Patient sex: M
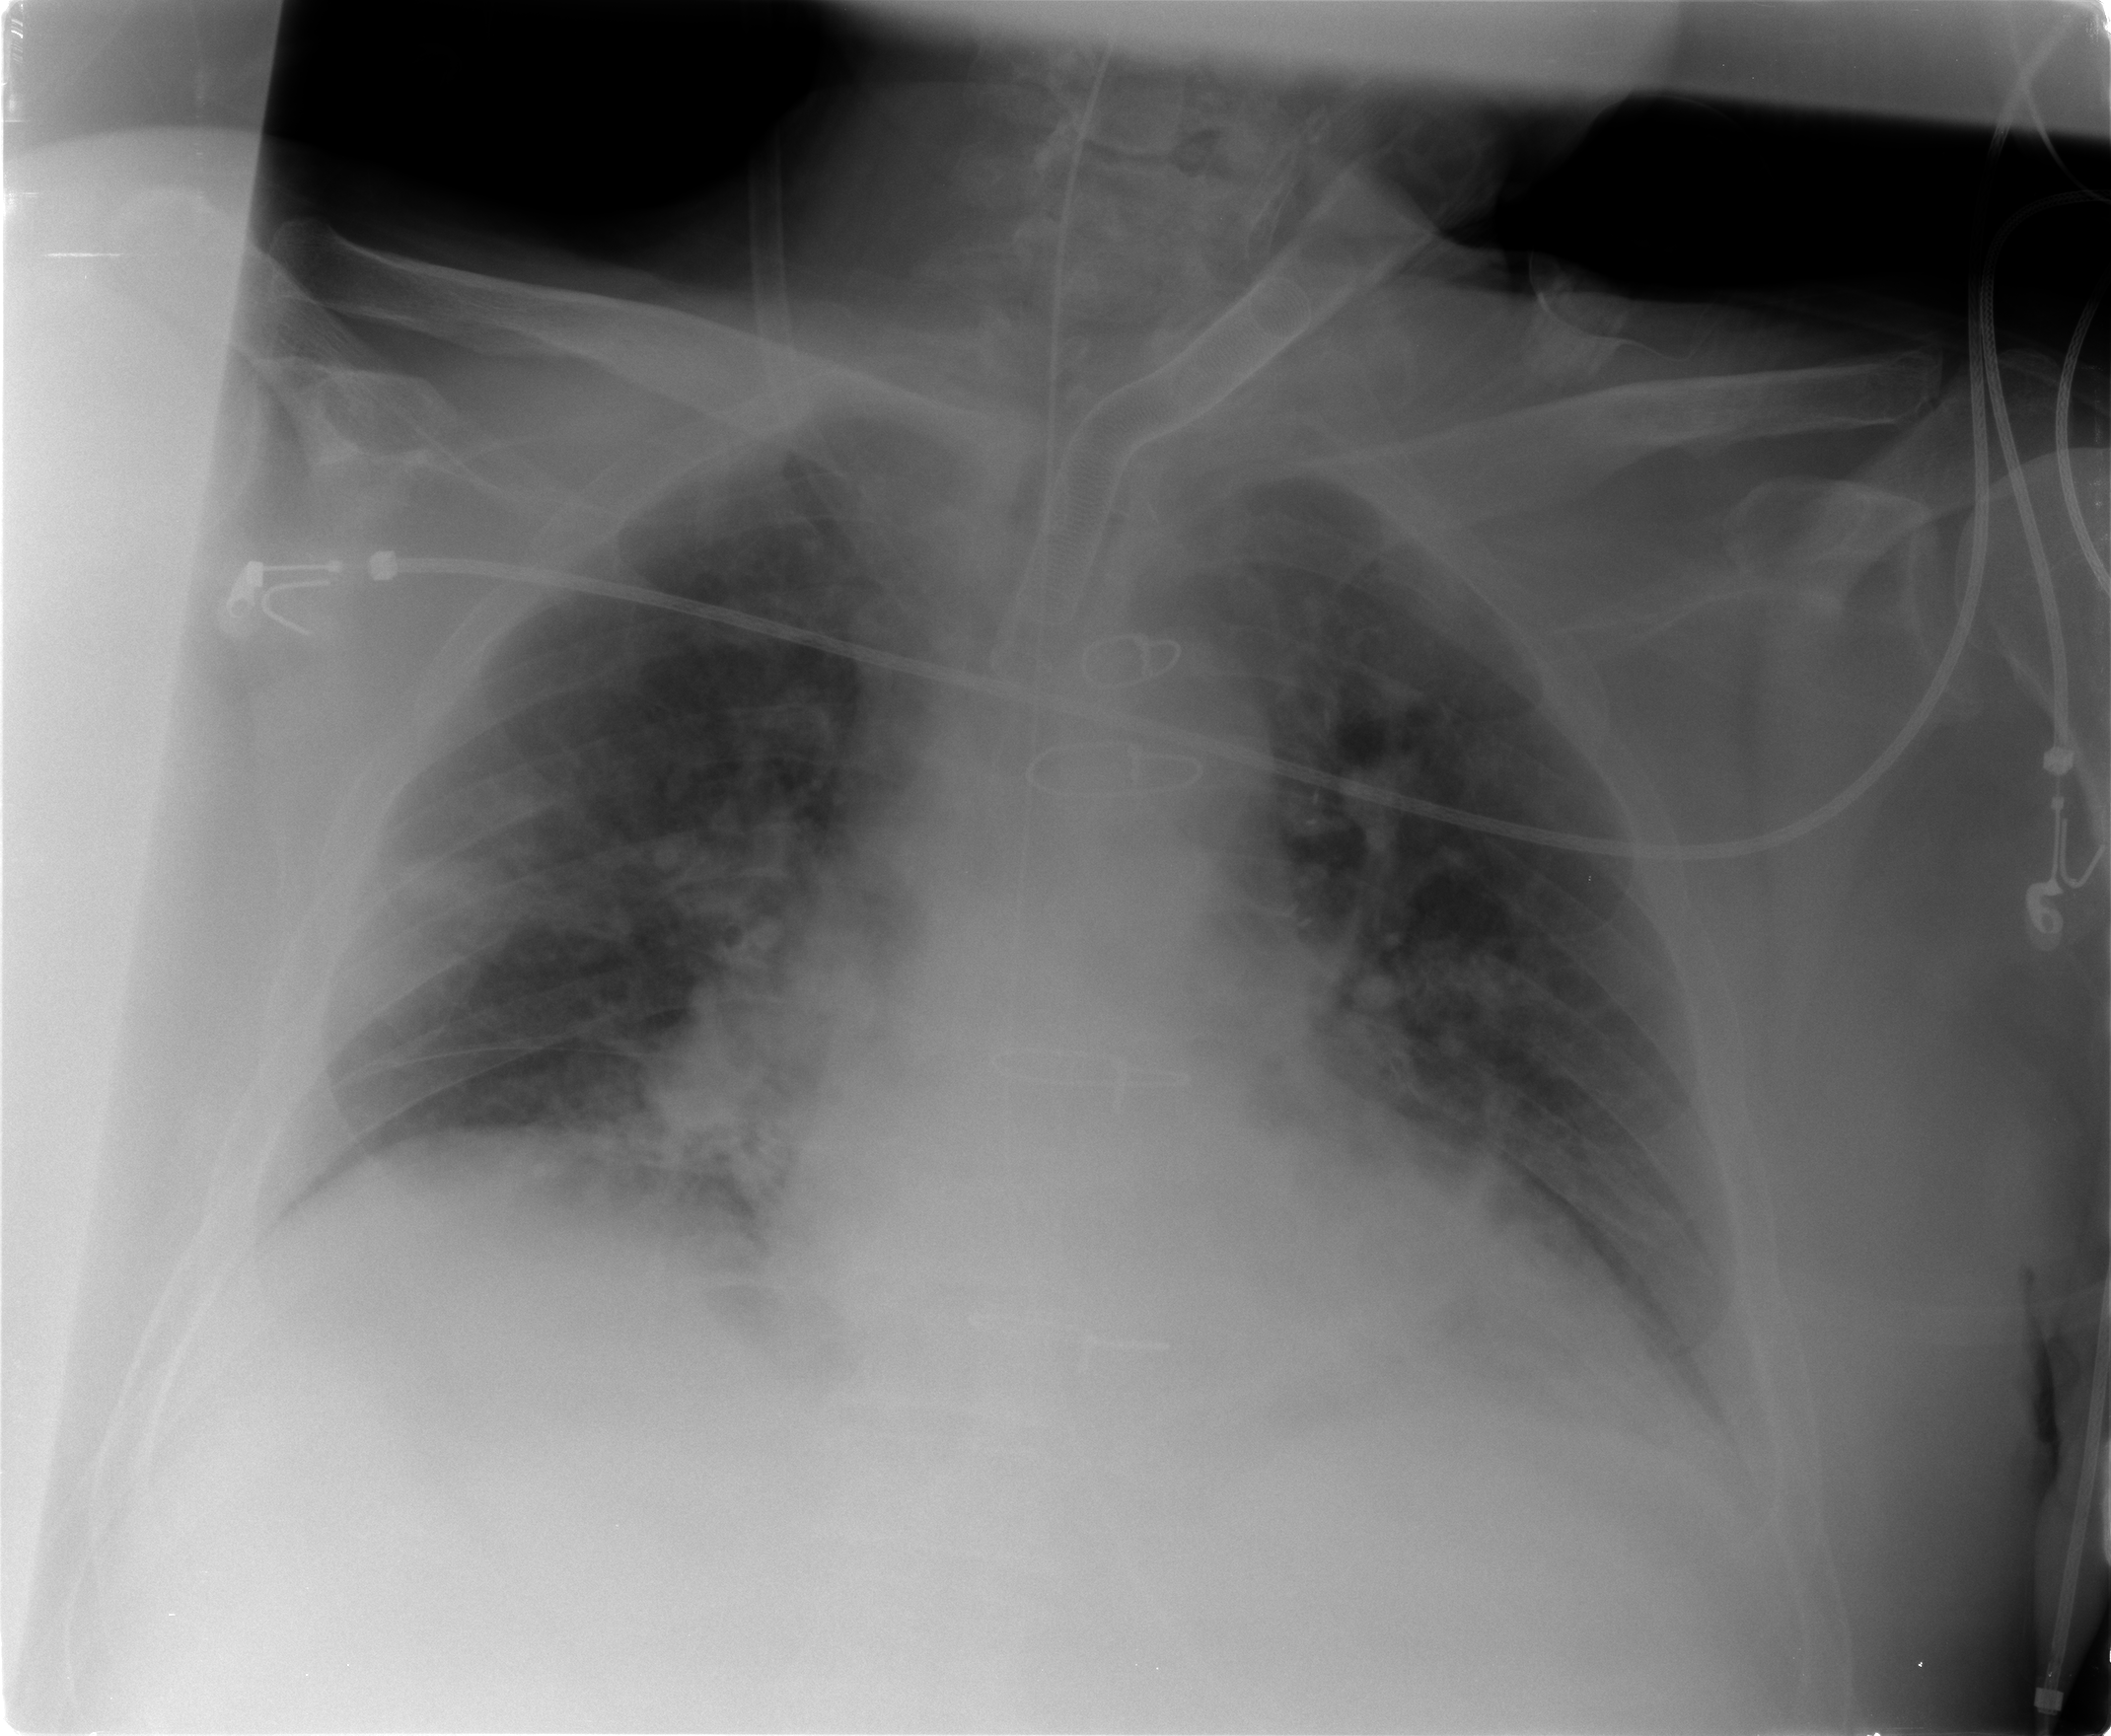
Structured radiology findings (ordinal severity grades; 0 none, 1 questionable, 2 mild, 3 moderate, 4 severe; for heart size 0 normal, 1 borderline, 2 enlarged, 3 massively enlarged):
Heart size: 2
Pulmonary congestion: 3
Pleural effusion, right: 1
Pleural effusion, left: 1
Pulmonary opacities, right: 2
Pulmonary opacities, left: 2
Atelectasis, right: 2
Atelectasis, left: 2